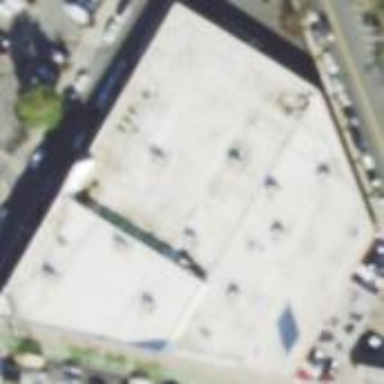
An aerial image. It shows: Building.